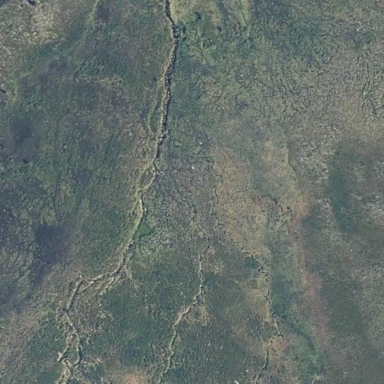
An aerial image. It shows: Bog wetland area.